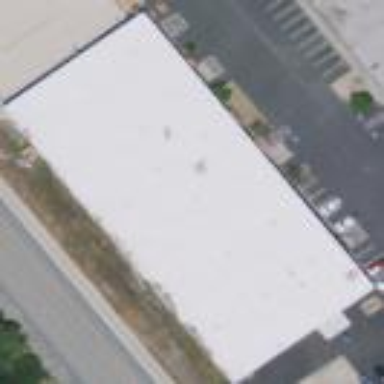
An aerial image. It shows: Industrial building.